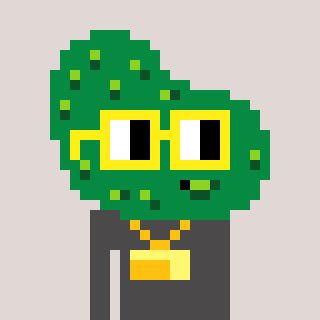
a pixel art character with square yellow glasses, a pickle-shaped head and a grayscale-colored body on a warm background